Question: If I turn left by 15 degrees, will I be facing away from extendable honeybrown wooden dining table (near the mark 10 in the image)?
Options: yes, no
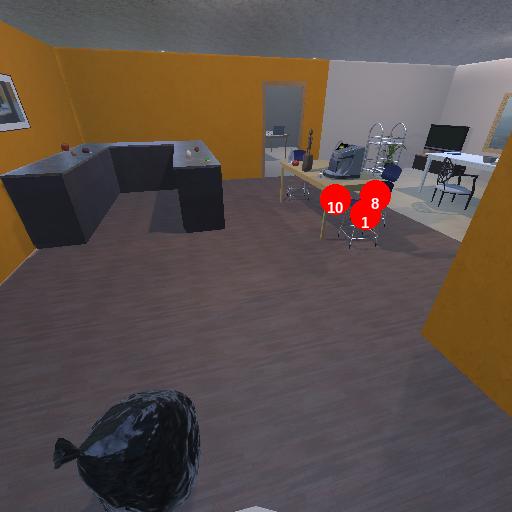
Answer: yes